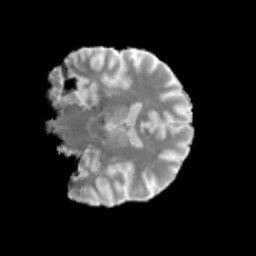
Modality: MD
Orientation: coronal
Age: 56
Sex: male
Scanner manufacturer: siemens
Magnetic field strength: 3 T
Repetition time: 3.23 s
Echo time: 0.0892 s